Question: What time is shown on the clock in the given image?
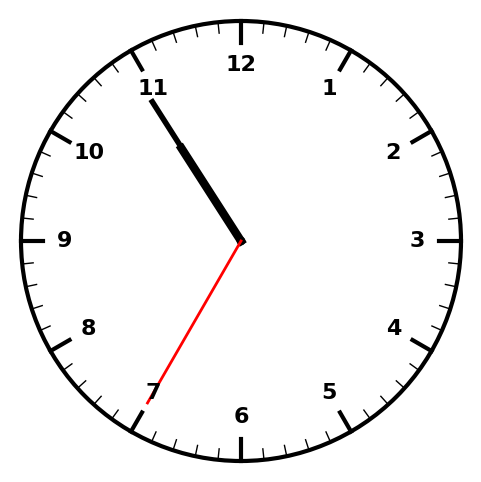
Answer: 10:54:35